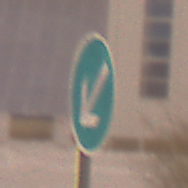
Verkehrszeichen: VorgeschriebeneVorbeifahrtLinks
Umgebung: Outdoor, Urban
Tageszeit: Night
Wetter: Overcast
Licht: Artificial
Jahreszeit: Winter
Kontrast: MediumContrast